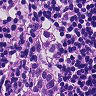
Metastatic tissue present: yes